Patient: sex M, age 60
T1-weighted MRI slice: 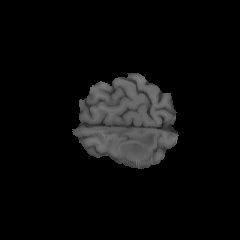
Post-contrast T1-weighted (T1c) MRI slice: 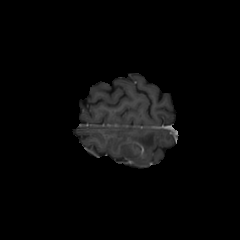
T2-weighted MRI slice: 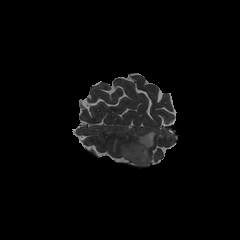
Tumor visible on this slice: yes
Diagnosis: Glioblastoma, IDH-wildtype
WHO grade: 4